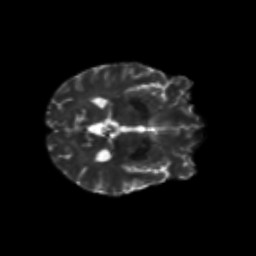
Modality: T2w
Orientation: axial
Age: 66
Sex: male
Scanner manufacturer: siemens
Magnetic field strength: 3 T
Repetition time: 8.6 s
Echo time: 0.095 s